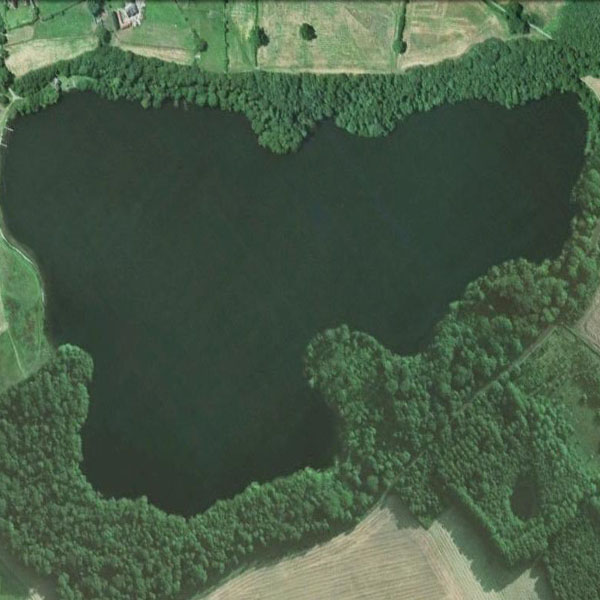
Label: Pond